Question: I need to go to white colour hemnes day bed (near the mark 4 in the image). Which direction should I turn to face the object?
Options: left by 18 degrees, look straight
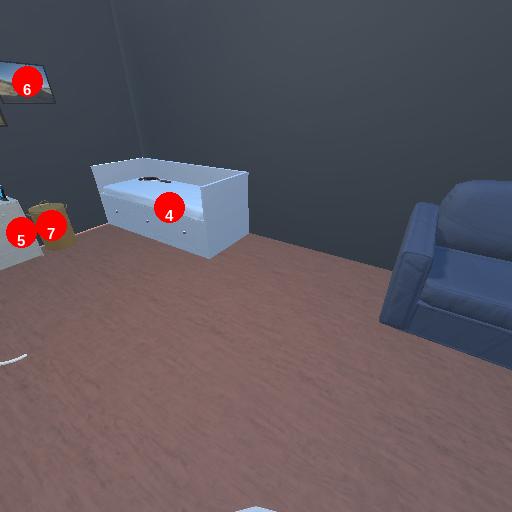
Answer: left by 18 degrees